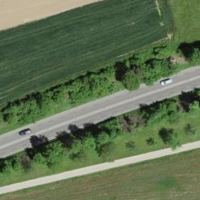
EUNIS habitat code: 52
Species observed at this site:
Potentilla recta